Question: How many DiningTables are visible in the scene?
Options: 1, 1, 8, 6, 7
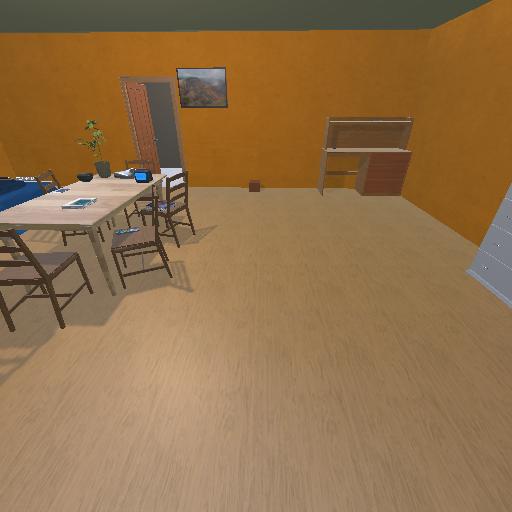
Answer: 1